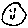
Label: smiley face